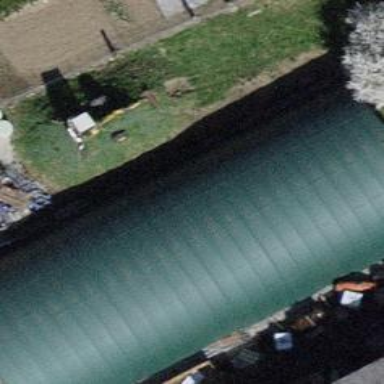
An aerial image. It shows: View of roof of building.